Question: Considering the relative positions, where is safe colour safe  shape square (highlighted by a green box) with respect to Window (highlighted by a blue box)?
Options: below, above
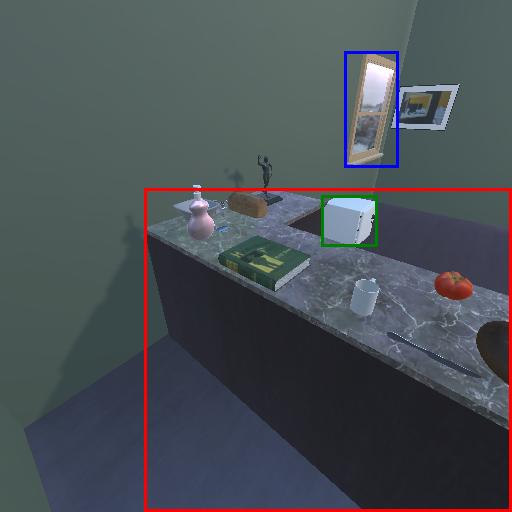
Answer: below